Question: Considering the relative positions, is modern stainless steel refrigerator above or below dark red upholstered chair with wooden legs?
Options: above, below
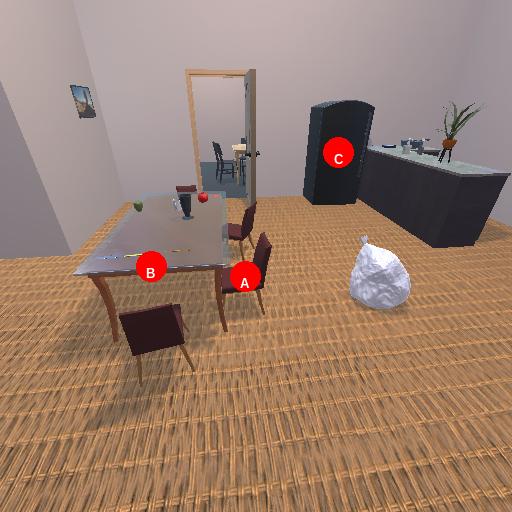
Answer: above